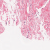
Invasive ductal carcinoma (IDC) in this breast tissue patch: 0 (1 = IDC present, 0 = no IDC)